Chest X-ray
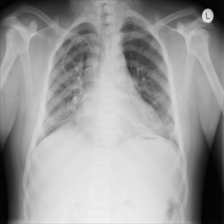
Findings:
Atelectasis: negative
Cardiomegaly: negative
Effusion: negative
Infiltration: negative
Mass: negative
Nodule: negative
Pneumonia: negative
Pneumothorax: negative
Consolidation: negative
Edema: negative
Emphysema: negative
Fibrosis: negative
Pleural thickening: negative
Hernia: negative